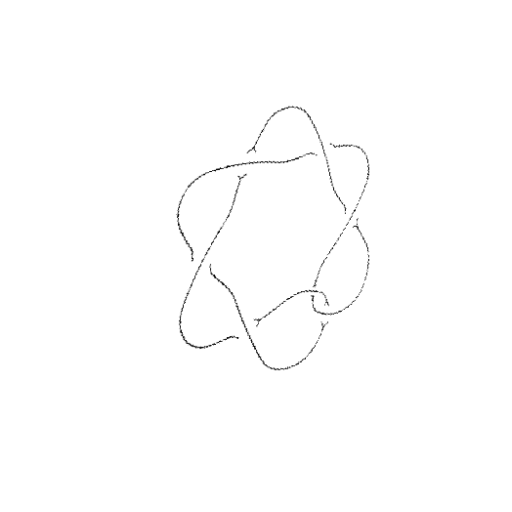
Crossing number: 7